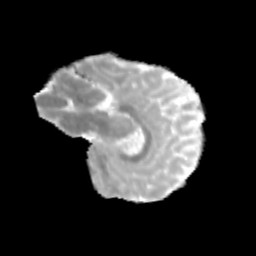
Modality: MD
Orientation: sagittal
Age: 12
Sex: male
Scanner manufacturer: siemens
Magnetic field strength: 3 T
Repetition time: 3.8 s
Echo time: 0.07 s